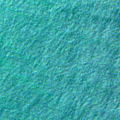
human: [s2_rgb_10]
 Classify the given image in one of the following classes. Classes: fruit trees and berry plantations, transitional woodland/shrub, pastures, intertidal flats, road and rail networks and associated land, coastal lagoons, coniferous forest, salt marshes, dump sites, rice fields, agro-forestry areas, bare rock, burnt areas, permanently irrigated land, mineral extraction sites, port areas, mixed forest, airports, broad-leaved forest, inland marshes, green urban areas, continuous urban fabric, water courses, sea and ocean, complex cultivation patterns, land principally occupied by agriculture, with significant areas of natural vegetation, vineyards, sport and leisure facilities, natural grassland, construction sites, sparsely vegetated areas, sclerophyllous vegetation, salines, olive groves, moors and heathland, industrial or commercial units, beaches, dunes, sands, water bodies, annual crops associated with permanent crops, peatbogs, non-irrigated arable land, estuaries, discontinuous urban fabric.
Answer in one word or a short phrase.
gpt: sea and ocean